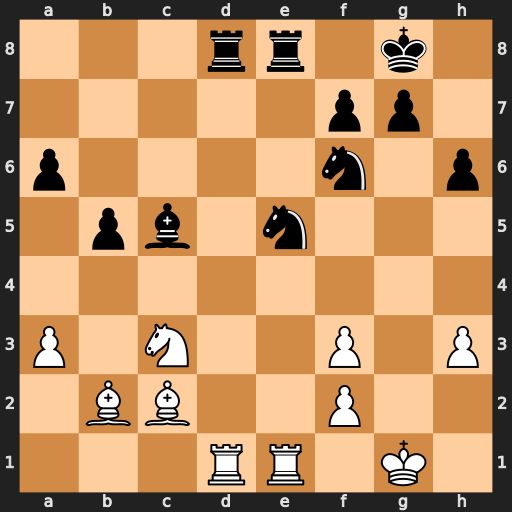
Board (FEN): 3rr1k1/5pp1/p4n1p/1pb1n3/8/P1N2P1P/1BB2P2/3RR1K1
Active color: w
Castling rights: -
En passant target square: -
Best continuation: Rxe5 Rxd1+ Nxd1 Rxe5 Bxe5